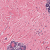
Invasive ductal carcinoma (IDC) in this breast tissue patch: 0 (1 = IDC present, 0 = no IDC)